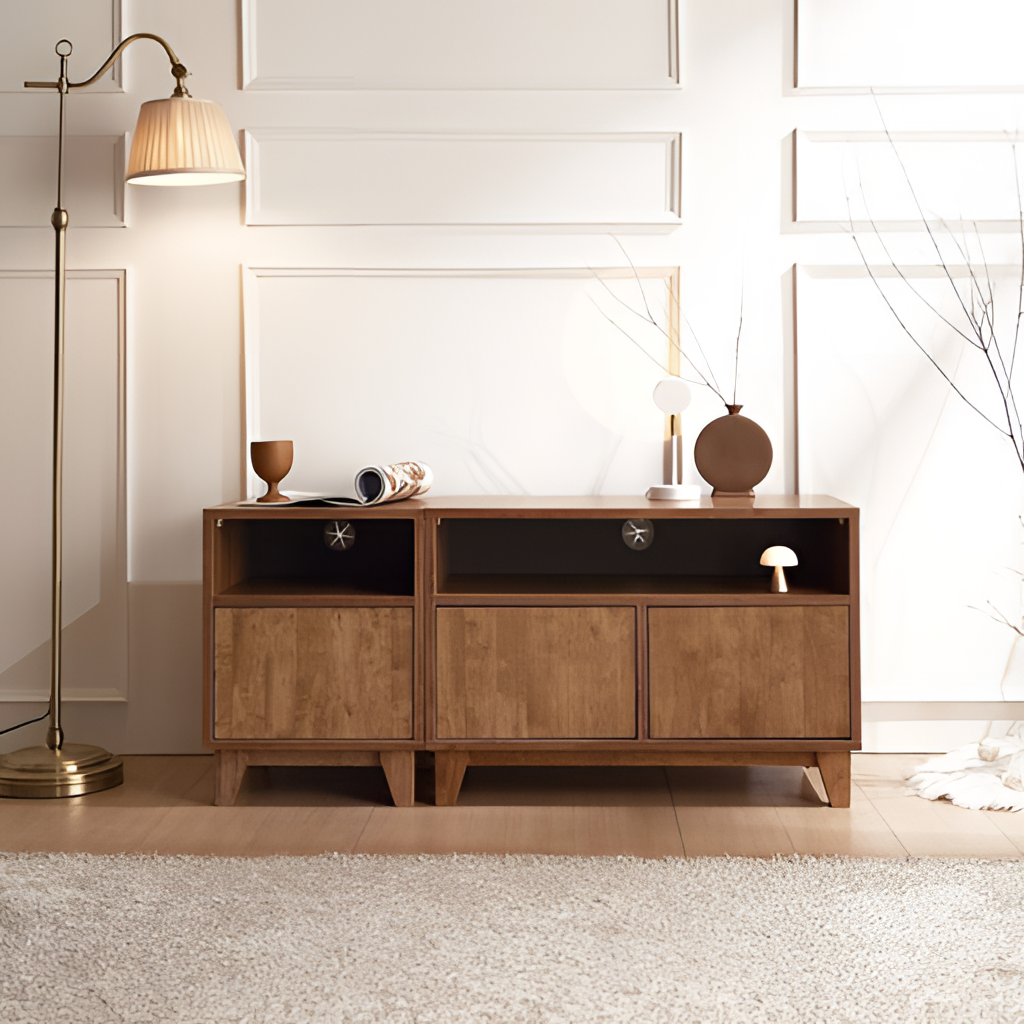
brown wood console table, living room, minimalist, paint wallpaper, with solid pattern, brown wood flooring, with plank pattern